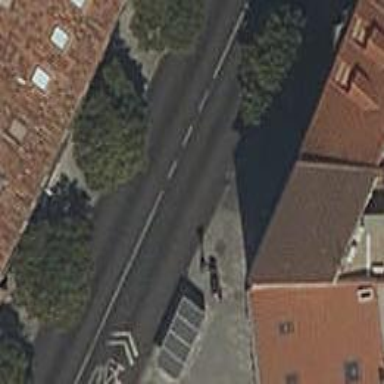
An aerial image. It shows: Bus stop with sheltered platform for public transport.